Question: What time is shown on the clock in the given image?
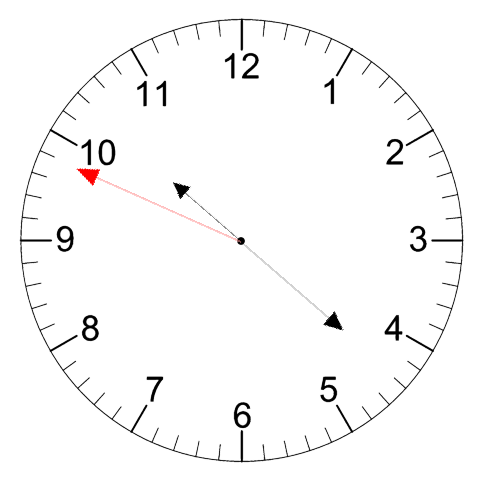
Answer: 10:21:49